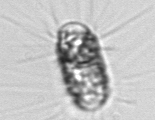
Label: Corethron_hystrix